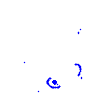
Particle: kaon